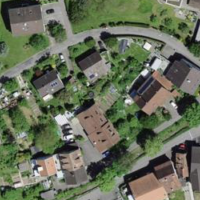
EUNIS habitat code: 55
Species observed at this site:
Cosmos bipinnatus
Cardamine pratensis
Filipendula ulmaria